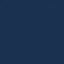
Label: SeaLake